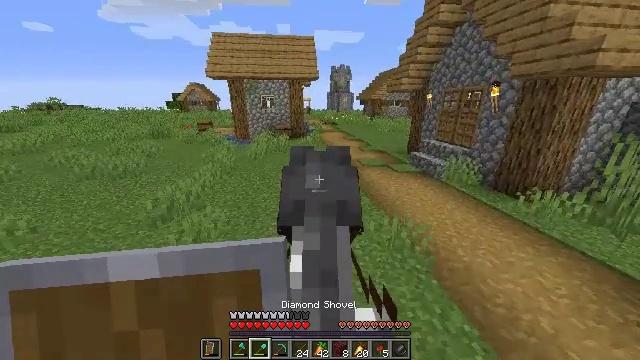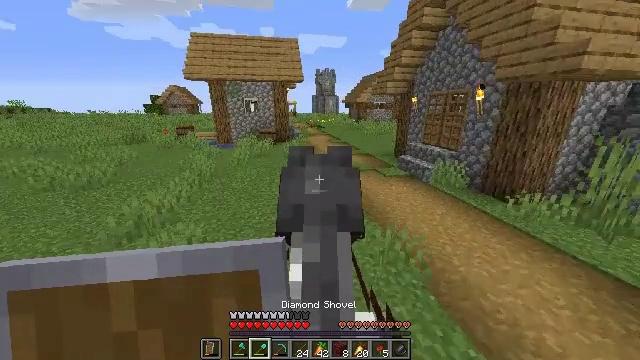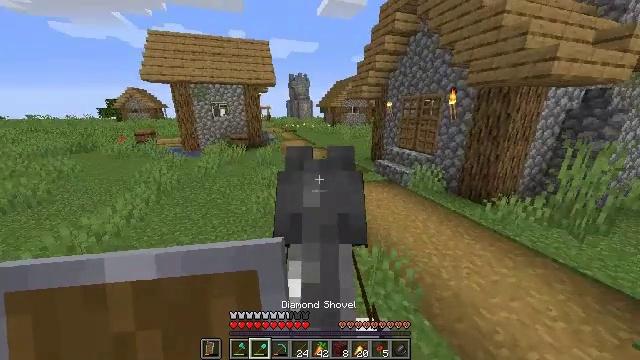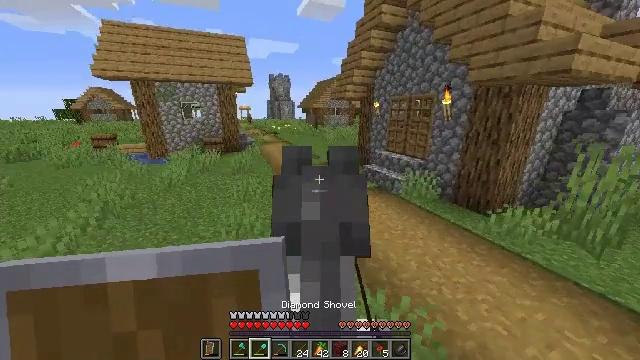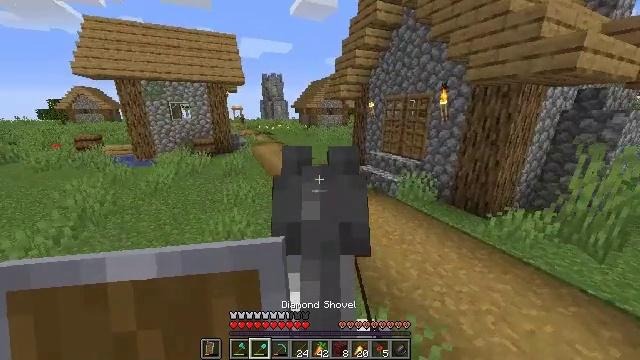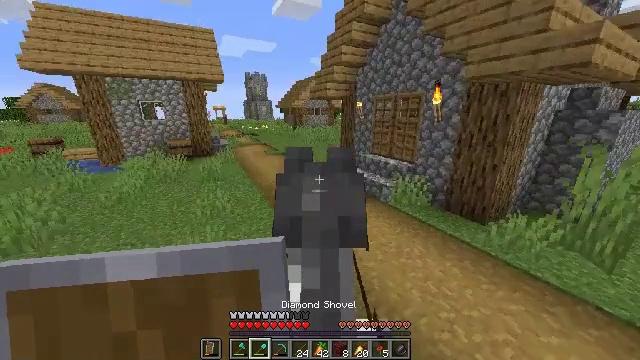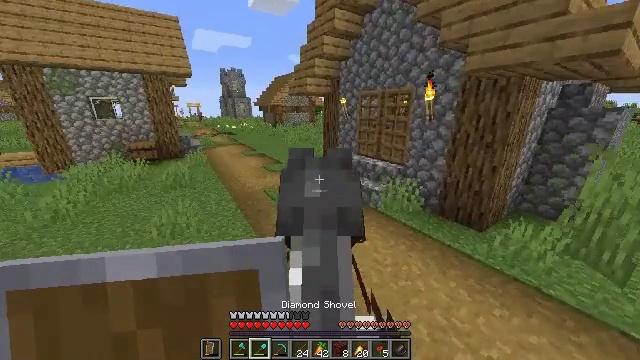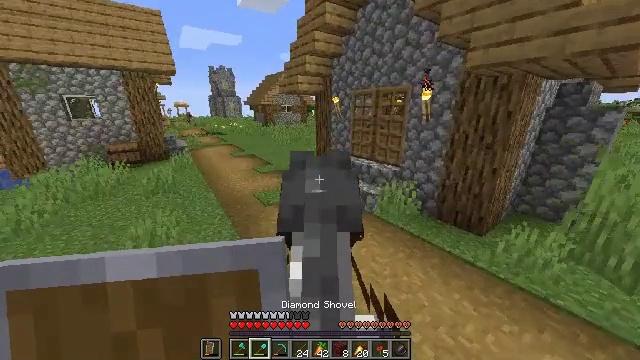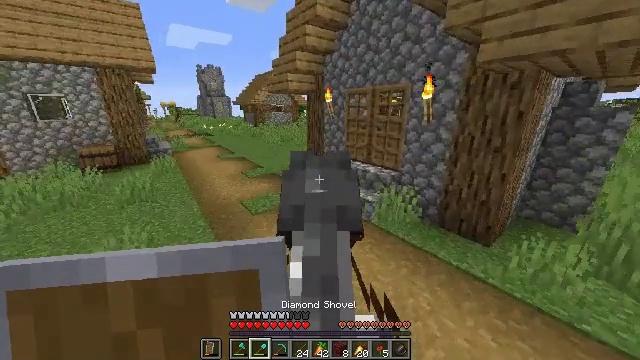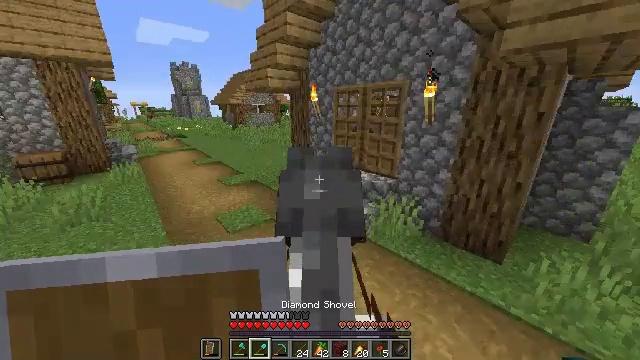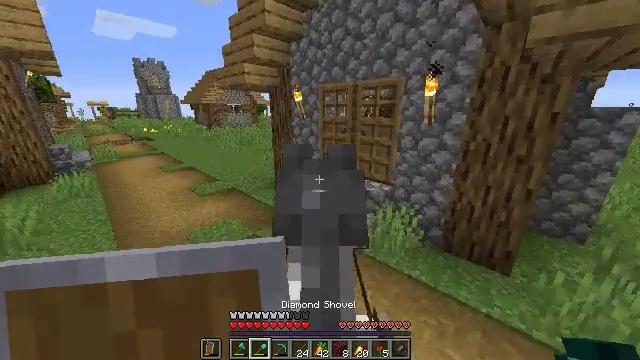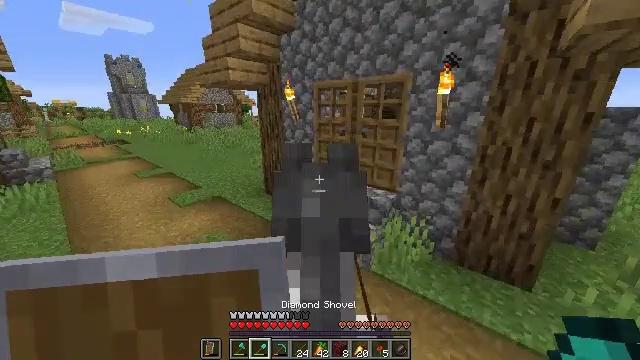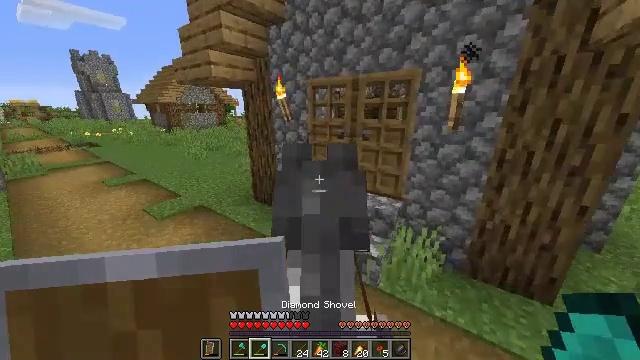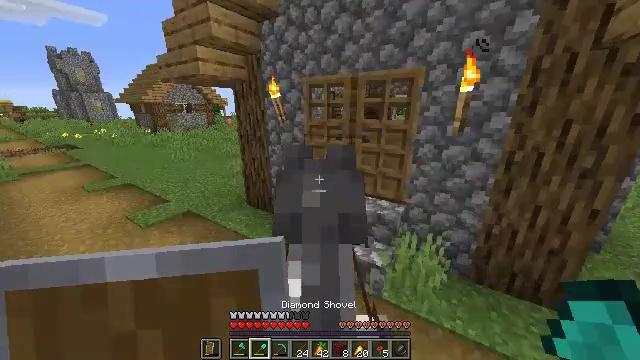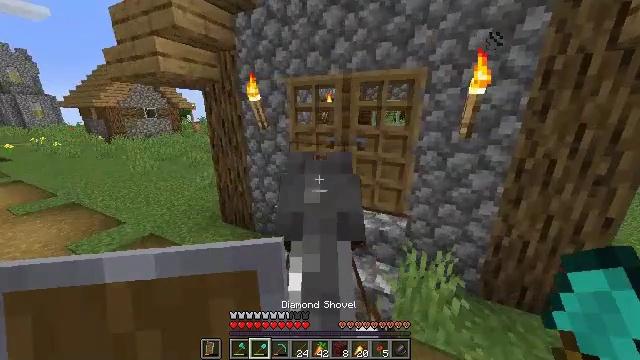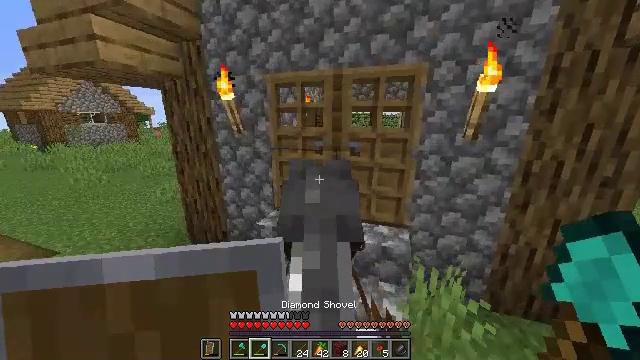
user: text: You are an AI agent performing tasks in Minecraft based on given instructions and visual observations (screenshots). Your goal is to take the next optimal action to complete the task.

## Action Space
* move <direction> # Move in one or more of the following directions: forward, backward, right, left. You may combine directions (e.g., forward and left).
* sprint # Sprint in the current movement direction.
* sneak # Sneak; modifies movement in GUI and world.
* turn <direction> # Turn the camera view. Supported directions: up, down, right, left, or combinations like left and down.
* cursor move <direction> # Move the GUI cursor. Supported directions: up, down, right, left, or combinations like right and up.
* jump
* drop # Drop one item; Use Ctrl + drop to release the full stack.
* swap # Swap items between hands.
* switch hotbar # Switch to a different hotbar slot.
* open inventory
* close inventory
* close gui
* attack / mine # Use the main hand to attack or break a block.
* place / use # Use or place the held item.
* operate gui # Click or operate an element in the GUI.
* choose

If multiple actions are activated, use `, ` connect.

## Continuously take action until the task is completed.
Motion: motion action
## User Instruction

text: Recover the brewing stand by mining it.
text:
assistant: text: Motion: move forward, turn right
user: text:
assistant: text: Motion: move forward, turn right and up
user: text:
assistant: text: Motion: move forward, turn right
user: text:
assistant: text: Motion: move forward, turn right
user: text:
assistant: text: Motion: move forward, turn right
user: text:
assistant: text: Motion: move forward, turn right
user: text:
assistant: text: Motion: move forward, turn right
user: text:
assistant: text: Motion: move forward and move left, turn right
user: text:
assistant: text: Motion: move forward and move left, turn right
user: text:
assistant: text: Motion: move forward and move left, turn right
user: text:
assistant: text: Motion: move forward and move left, turn right
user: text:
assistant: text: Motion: move forward and move left, turn right
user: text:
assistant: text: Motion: move forward and move left, turn right
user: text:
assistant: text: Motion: move forward and move left, turn right and up
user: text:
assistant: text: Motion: move forward and move left, turn right and up
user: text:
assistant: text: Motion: move forward, turn right and up
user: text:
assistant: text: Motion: turn right, use / place
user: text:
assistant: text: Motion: turn right, use / place
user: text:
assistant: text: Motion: no_op
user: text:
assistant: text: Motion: no_op
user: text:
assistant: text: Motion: turn left
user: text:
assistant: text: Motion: turn left and down
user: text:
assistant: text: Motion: no_op
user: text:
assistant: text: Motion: turn right
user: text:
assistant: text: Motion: turn right
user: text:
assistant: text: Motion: turn right and down, use / place
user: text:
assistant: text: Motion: turn down, use / place
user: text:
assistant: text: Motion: use / place
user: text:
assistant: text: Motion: turn down
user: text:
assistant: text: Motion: no_op